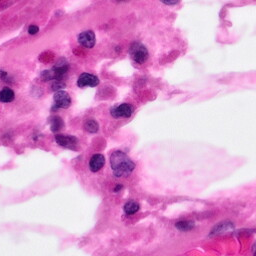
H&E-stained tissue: Pancreatic